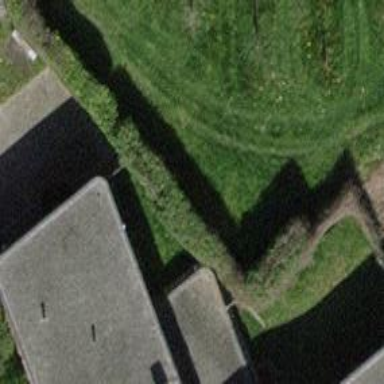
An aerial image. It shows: Retaining wall.